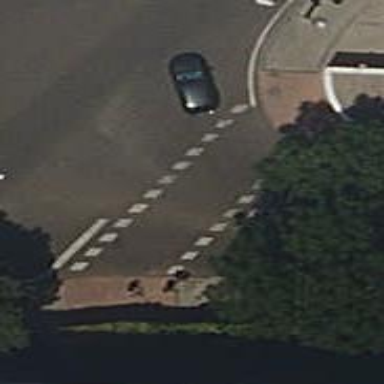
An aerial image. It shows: Marked footway crossing with table traffic calming feature.